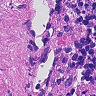
Metastatic tissue present: no